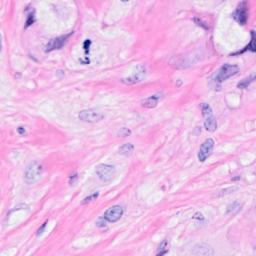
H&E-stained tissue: Breast